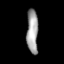
Tissue: lung
Cell type: Epithelial cells
Senescence score: 0.137
Nuclear area (px): 497
Mean DAPI intensity: 158.96